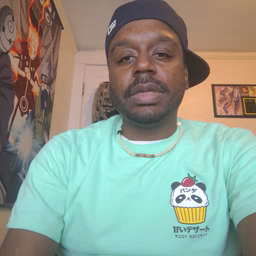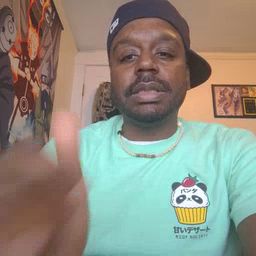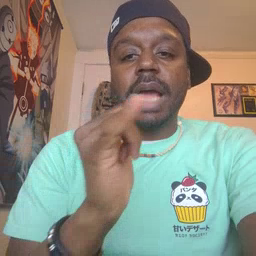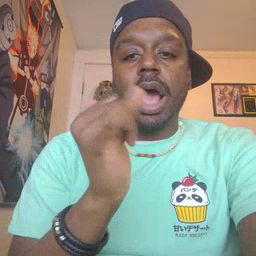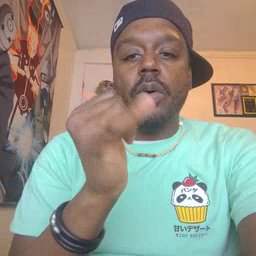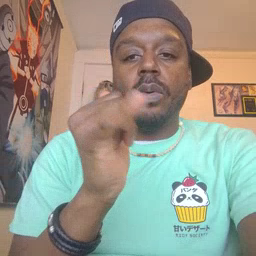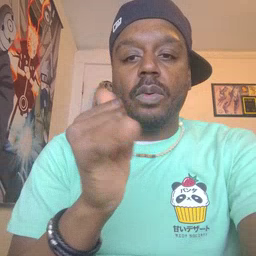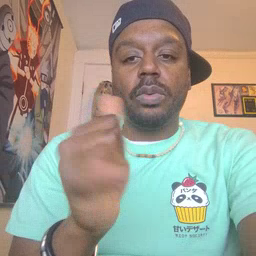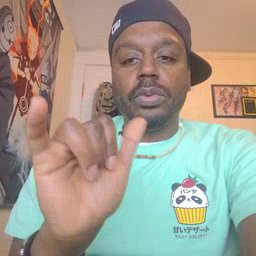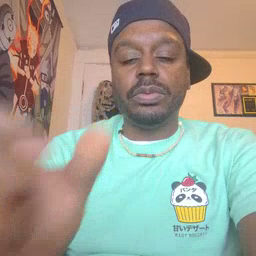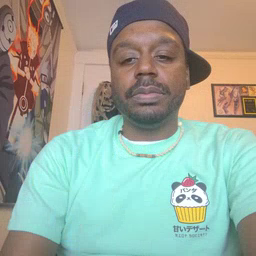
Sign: yellow